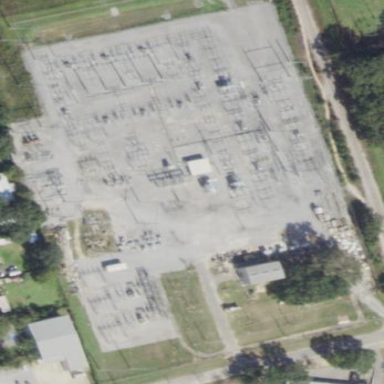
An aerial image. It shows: Outdoor transmission substation.